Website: bh-photo
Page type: billing-address
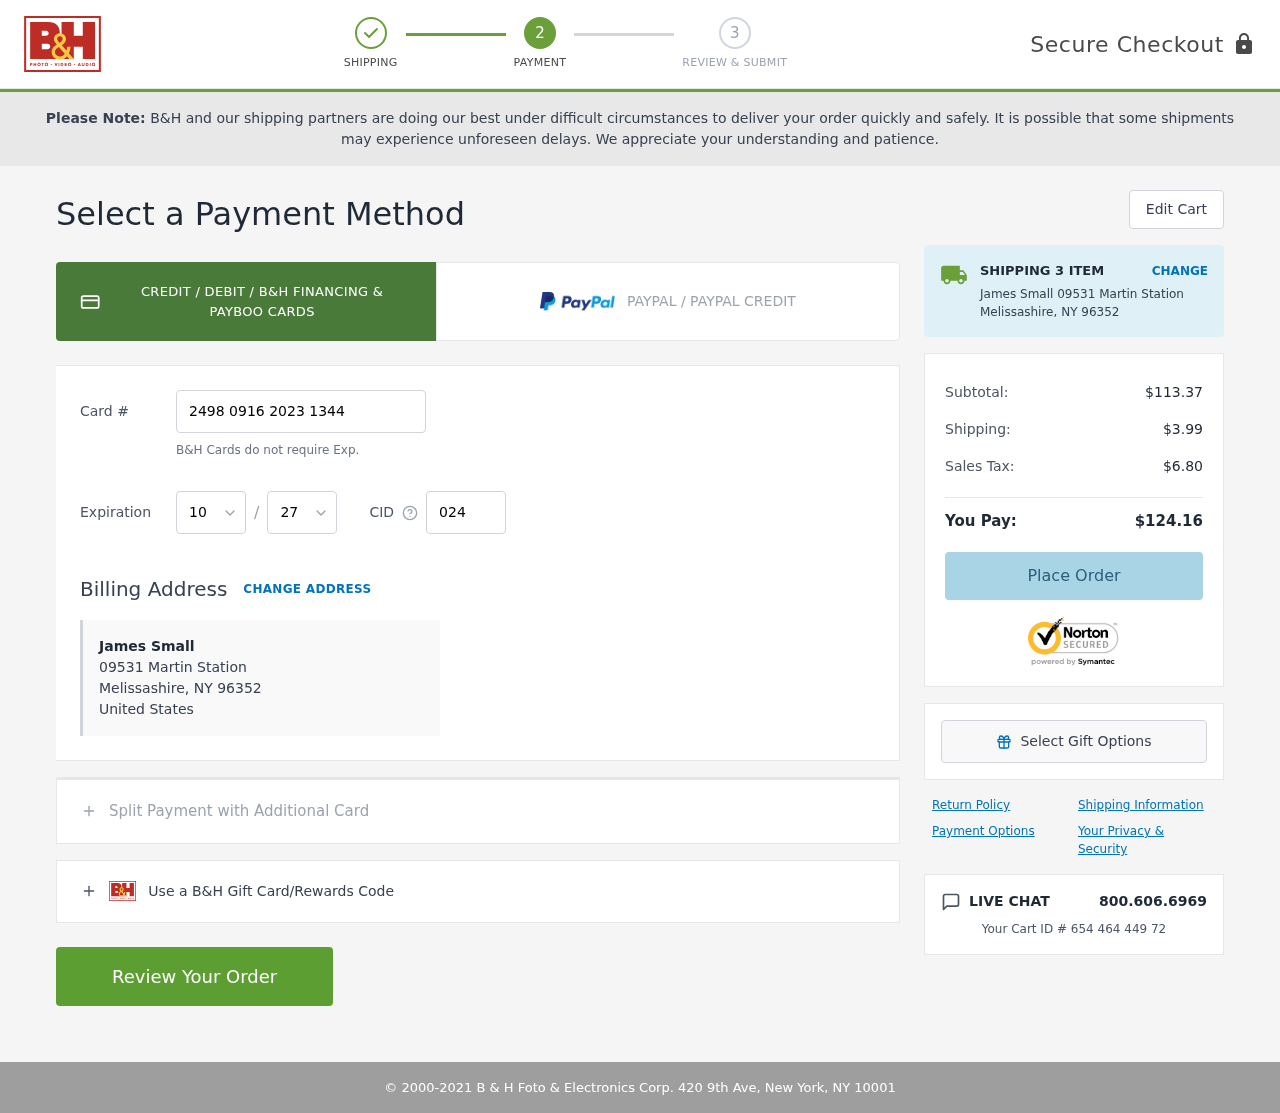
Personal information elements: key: PII_CARD_CVV
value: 024
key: PII_CARD_EXPIRY_MONTH
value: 10
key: PII_CARD_EXPIRY_YEAR
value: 27
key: PII_CARD_NUMBER
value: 2498 0916 2023 1344
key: PII_CITY
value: Melissashire
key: PII_COUNTRY
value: United States
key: PII_FULLNAME
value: James Small
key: PII_POSTCODE
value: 96352
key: PII_STATE_ABBR
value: NY
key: PII_STREET
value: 09531 Martin Station
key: PII_FULLNAME2
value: James Small
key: PII_CITY_STATE
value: Melissashire, NY
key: PII_POSTCODE_FULL
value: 96352
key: PII_POSTCODE_NUMERIC
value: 96352
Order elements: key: ORDER_NUM_ITEMS
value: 3
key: ORDER_SUBTOTAL
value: $113.37
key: ORDER_SHIPPING_COST
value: $3.99
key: ORDER_TAX
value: $6.80
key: ORDER_TOTAL
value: $124.16
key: ORDER_ID
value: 654 464 449 72